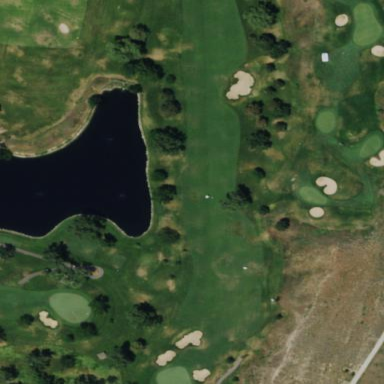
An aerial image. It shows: Grassy area designated as golf fairway.